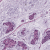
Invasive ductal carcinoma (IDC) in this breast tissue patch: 1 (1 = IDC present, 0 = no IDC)